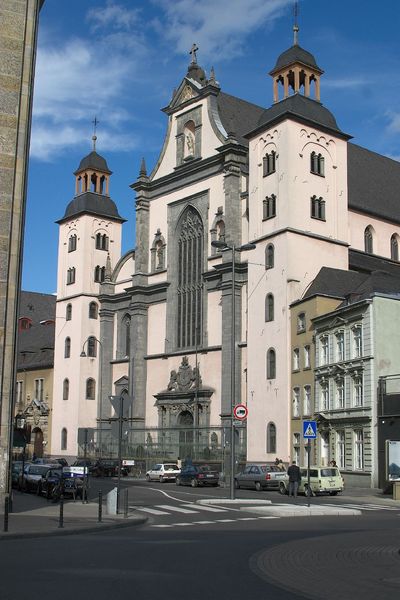
Titel: St. Mariä Himmelfahrt (ehem. Jesuitenkirche)
Künstler: Christoph Wamser
Standort: Köln, Marzellenstr. 32-40,52 (EU - D - NRW)
Schlagwörter: blau, himmel, wolken, menschen, fenster, frau, straße, dach, gebäude, haus, architektur, barock, stein, häuser, kirche, gotik, turm, deutschland, bogen, fassade, giebel, farbe, pilaster, auto, streifen, foto, fotografie, bögen, eingang, schild, bayern, glockenturm, kreuz, türme, münchen, beton, photo, kreuze, wien, autos, glocken, triforien, fabe, zebrastreifen, zeprastreifen